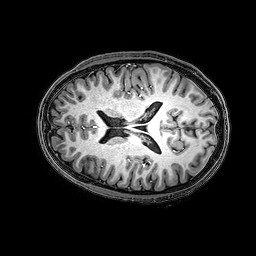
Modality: T1w
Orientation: axial
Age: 23
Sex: male
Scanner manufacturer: philips
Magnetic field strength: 3 T
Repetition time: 0.009 s
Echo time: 0.00351 s